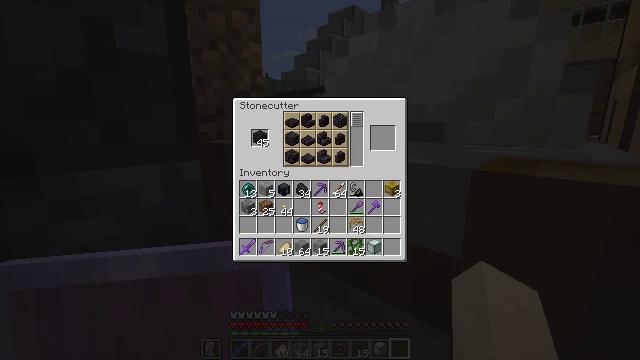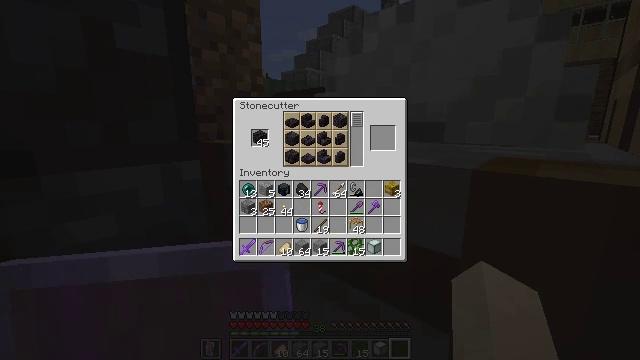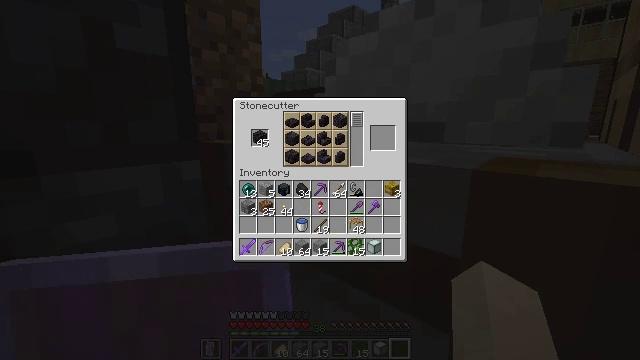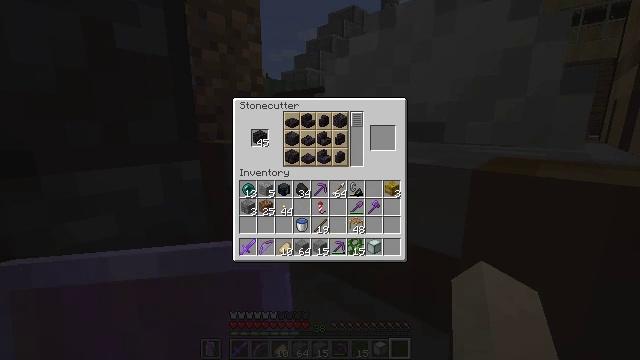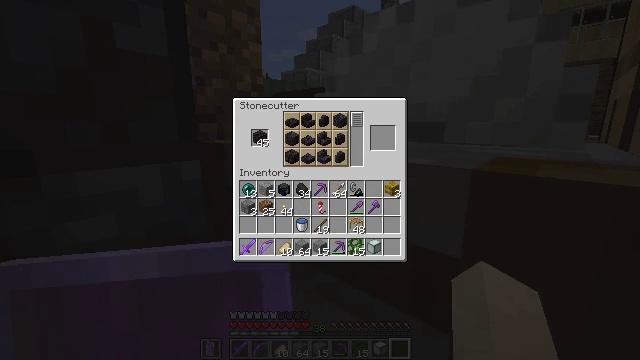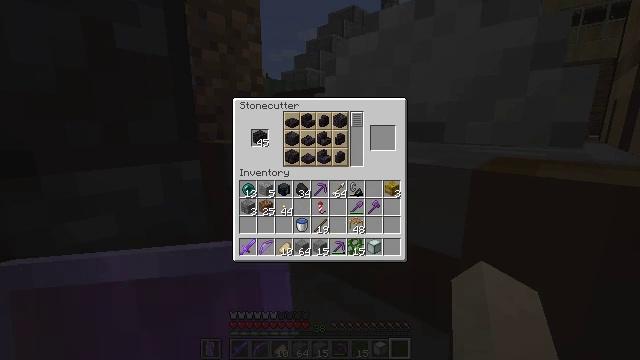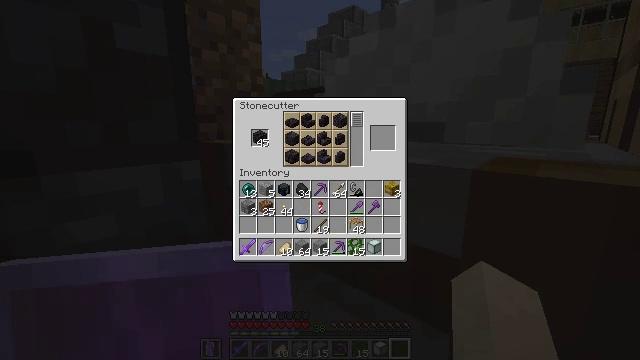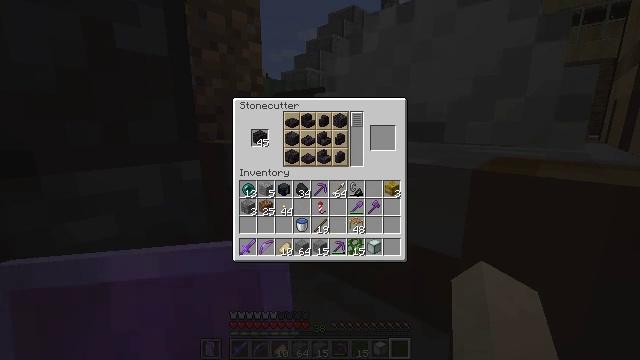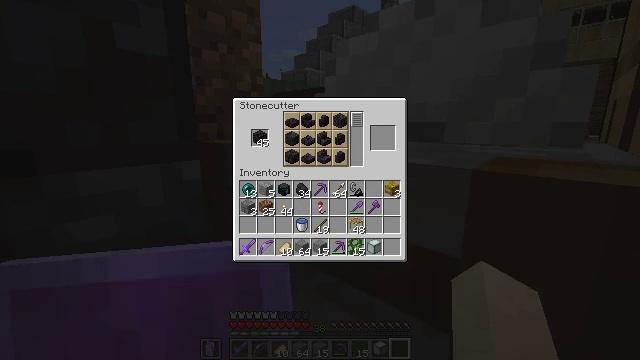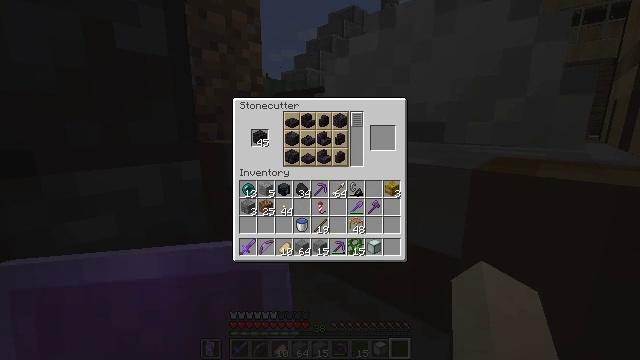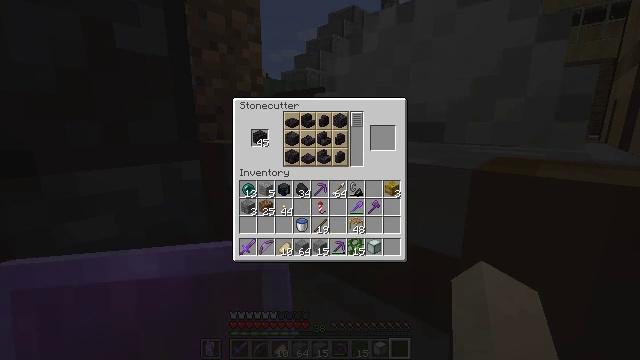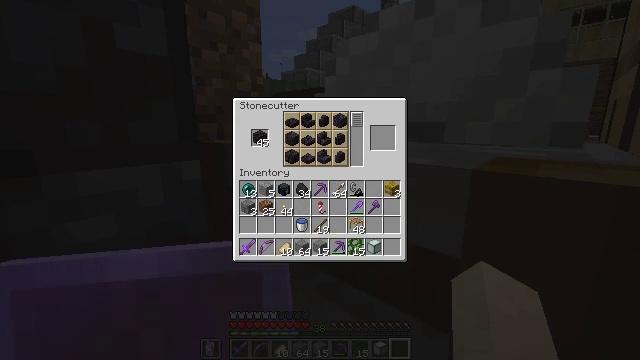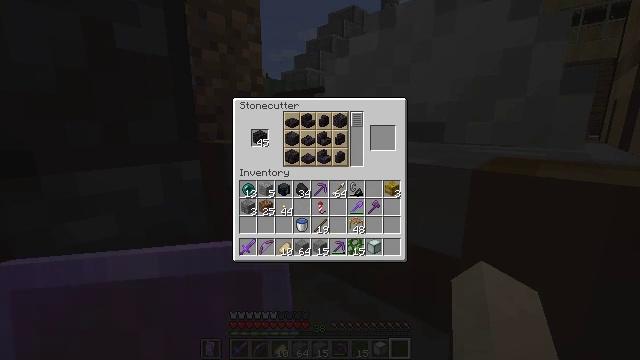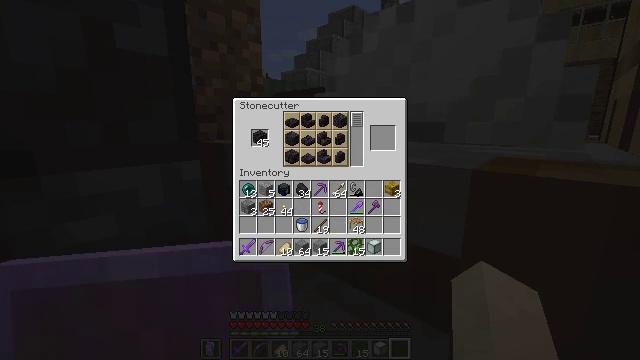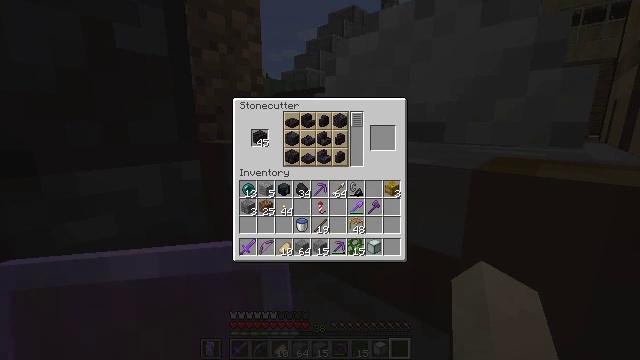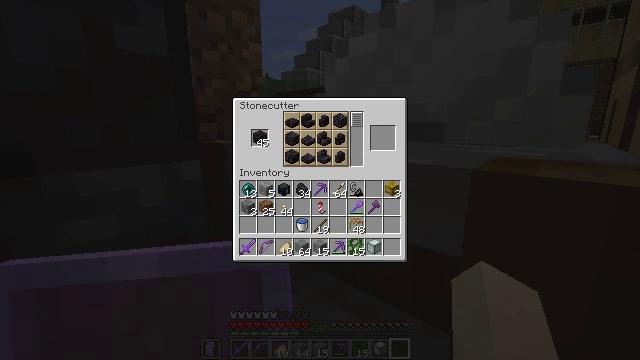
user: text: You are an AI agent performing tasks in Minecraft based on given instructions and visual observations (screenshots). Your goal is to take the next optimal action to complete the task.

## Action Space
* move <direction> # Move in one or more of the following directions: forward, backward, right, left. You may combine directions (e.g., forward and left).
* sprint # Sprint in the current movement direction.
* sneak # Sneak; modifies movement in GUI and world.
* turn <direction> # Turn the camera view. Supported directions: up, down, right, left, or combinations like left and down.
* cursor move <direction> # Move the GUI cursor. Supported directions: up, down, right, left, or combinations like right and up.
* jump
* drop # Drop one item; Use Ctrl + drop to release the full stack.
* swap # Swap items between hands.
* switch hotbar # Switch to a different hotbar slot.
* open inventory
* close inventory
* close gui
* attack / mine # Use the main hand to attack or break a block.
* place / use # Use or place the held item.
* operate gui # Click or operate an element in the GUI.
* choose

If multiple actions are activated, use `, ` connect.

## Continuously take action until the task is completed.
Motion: motion action
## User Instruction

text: Open the crafting table to create polished blackstone stairs.
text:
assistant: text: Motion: attack / mine
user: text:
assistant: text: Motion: attack / mine
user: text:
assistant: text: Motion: no_op
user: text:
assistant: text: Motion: no_op
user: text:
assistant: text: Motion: no_op
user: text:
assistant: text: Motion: no_op
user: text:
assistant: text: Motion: no_op
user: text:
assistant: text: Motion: no_op
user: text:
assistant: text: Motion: no_op
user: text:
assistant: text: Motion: no_op
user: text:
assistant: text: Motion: no_op
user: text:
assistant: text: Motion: no_op
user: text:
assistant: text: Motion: no_op
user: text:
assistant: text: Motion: no_op
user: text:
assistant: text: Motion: no_op
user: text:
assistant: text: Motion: no_op
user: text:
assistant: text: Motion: no_op
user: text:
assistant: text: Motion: no_op
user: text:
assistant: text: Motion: no_op
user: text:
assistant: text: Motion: turn left
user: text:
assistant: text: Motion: no_op
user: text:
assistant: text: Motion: no_op
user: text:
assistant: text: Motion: no_op
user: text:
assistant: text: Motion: no_op
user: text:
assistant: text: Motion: no_op
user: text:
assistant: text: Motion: no_op
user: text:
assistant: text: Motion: no_op
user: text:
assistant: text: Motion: no_op
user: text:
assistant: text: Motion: no_op
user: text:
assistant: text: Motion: no_op